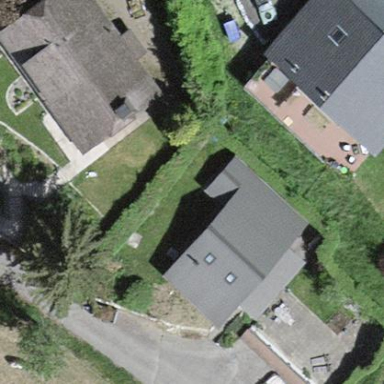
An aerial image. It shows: Simple and straightforward house.